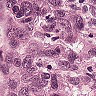
Metastatic tissue present: yes